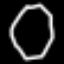
Label: octagon